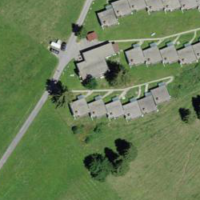
EUNIS habitat code: 24
Species observed at this site:
Aglais urticae
Maniola jurtina
Aporia crataegi
Melanargia galathea